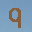
Label: 9